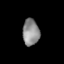
Tissue: lung
Cell type: Endothelial cells
Senescence score: 0.5619
Nuclear area (px): 434
Mean DAPI intensity: 140.618